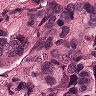
Metastatic tissue present: yes